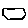
Label: hexagon